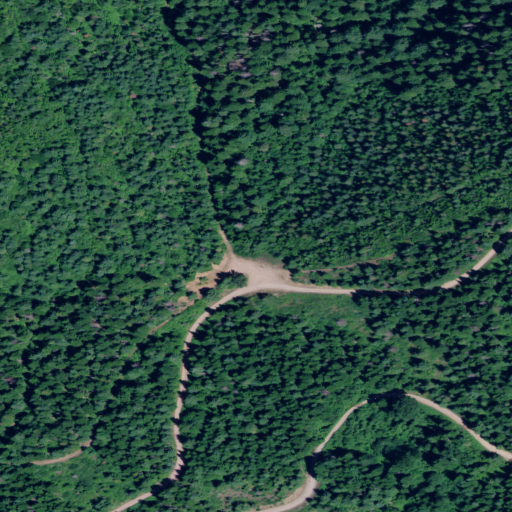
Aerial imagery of gap in Idaho named Haystack Saddle containing evergreen forest and shrub